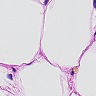
Metastatic tissue present: no